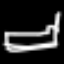
Label: bed